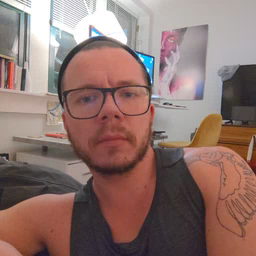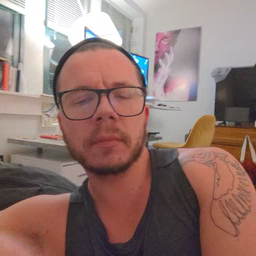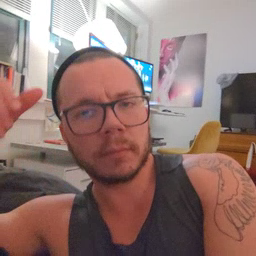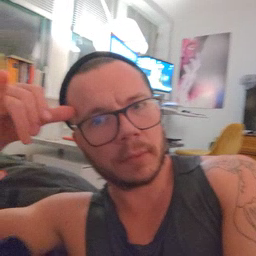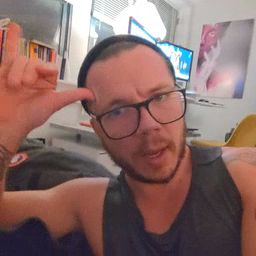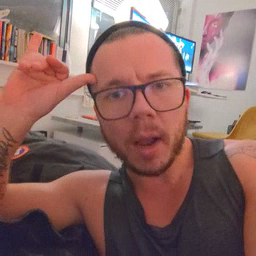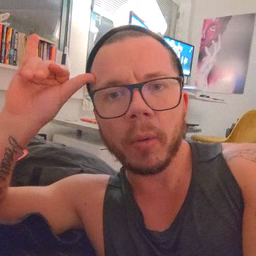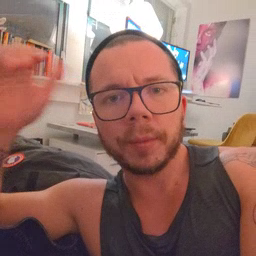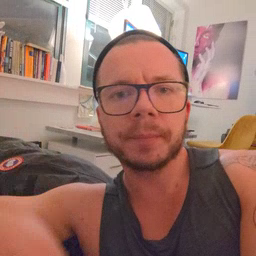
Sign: cow